Question: Please forgive me, there are already a ton of questions on how to add a UIBarButtonItem to a NavigationBar programmatically but I just can't seem to get any of the solutions to work in my situation.
Here is the layout of a simple test app I have been working with to learn the UIPageViewController.

I have the page view controller working nicely with three unique viewControllers. I would now like to set unique 'rightBarButtonItems' for each of the view controllers. I can easily set a common 'barButtonItem' in the 'DetailViewController' by simply doing this.
'''
UIBarButtonItem *newButton = [[UIBarButtonItem alloc] initWithTitle:@"Whatever"
style:UIBarButtonItemStylePlain
target:self
action:@selector(doSomething)];
self.navigationItem.rightBarButtonItem = newButton;
'''
Given that I need a unique button for each of the three pages in the 'pageViewController' I am not able to set the button in the 'detailViewController'. I have tried the code above in 'viewDidAppear' of the three controllers but the buttons will not appear. I have also tried creating the button in the same way and then setting it like this with no luck.
'''
DetailViewController *vc = [[DetailViewController alloc] init];
vc.navigationItem.rightBarButtonItem = newButton;
'''
I know I'm close here, I'm just not sure how to specify I need to add a button to the NavigationBar of the NavigationController that is running the detailViewController that my contentViewControllers are embedded in. Any help would be great ESPECIALLY SNIPPETS.
As a side note I have tried a few other methods that have come up problematic.
- 'viewDidLoad''viewDidAppear'- 'viewDidLoad''viewDidAppear''viewWillAppear'- -
It turns out I was close... Rather than creating the button in the UIPageViewController methods I simply needed to create a 'navigationItem' property in each of my three view controllers. When the controllers are instantiated in the delegate methods I simply set the navigationItem property equal to that of the detailViewController. That way in my 'viewDidApper' methods I could create the button. Then at 'viewWillDisappear' I set the button to 'nil'. You can also just create the button at 'viewdidLoad' of the 'DetailViewController' and change the text and action in 'viewDidAppear' of the individual viewControllers. Here is a sample.
In the delegate methods
'''
- (UIViewController *)pageViewController:(UIPageViewController *)pageViewController viewControllerBeforeViewController:(UIViewController *)viewController
- (UIViewController *)pageViewController:(UIPageViewController *)pageViewController viewControllerAfterViewController:(UIViewController *)viewController
'''
I call a helper method based on the index of the viewController. The helper method instantiates the view controllers when it is called. Once instantiated I set some properties including the navigationItem property.
'''
-(FirstController *)controllerAtIndex:(NSUInteger)index
{
FirstController *fvc = [self.storyboard instantiateViewControllerWithIdentifier:@"FirstPageController"];
fvc.imageFile = self.pageImages[index];
fvc.titleText = self.pageTitles[index];
fvc.pageIndex = index;
fvc.navItem = self.navigationItem;
return fvc;
}
'''
Then in the 'viewDidAppear' of the viewController I just do this
'''
-(void)viewDidAppear:(BOOL)animated
{
UIBarButtonItem *newButton = [[UIBarButtonItem alloc]
initWithTitle:@"Whatever" style:UIBarButtonItemStylePlain target:self action:@selector(doSomething)];
navItem.rightBarButtonItem = newButton;
}
'''
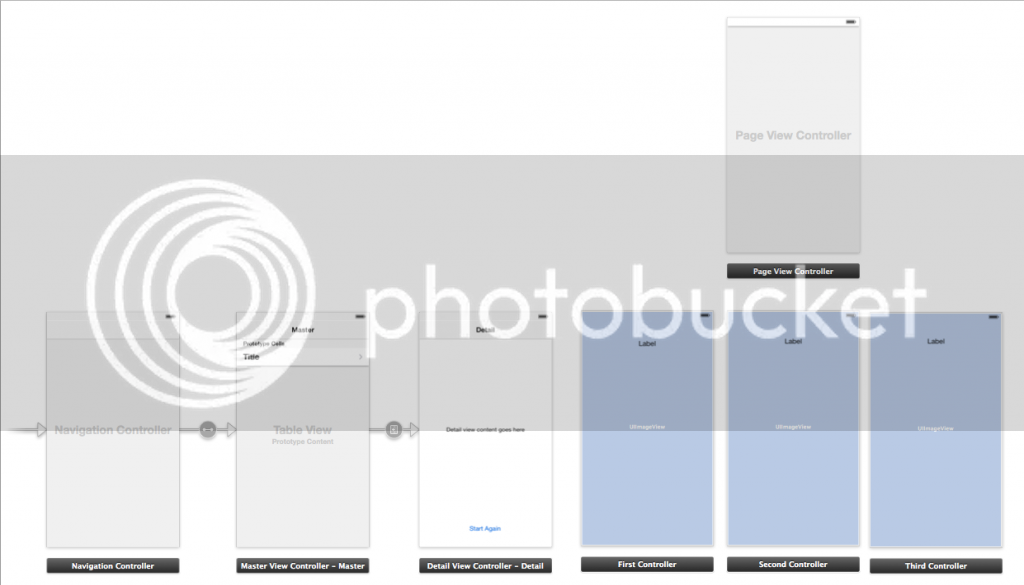
Answer: If you need the button to change each time you change the page you look at, it must be done in one of the delegate methods that you have tried. I suggest however, that instead of creating a new button and setting it to the navigation item, you simply change the title.
You can create the button in interface builder and link it to a property in your 'DetailViewController' and then call 'setTitle:forState' with 'UIControlStateNormal' on the button every time you go to a new page.
If you need the button to do something different for each page, I would recommend checking the current page in the buttons action method rather than declaring a new one each time.